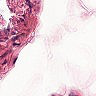
Metastatic tissue present: no